Aerial crown-view tile of a tropical tree (Barro Colorado Island, Panama), acquired 20250124:
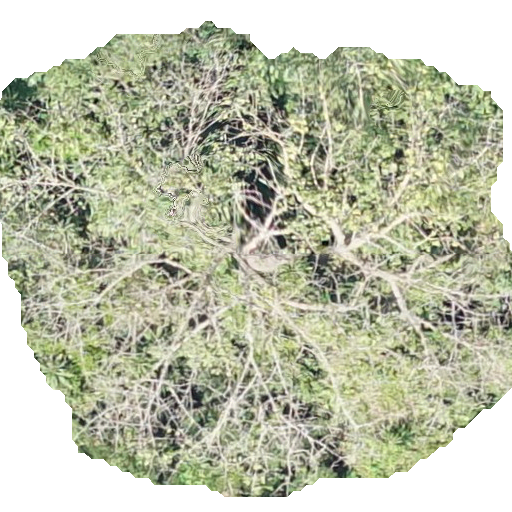
Species: Sterculia apetala
GBIF accepted scientific name: Sterculia apetala
Crown area: 297.483 m²